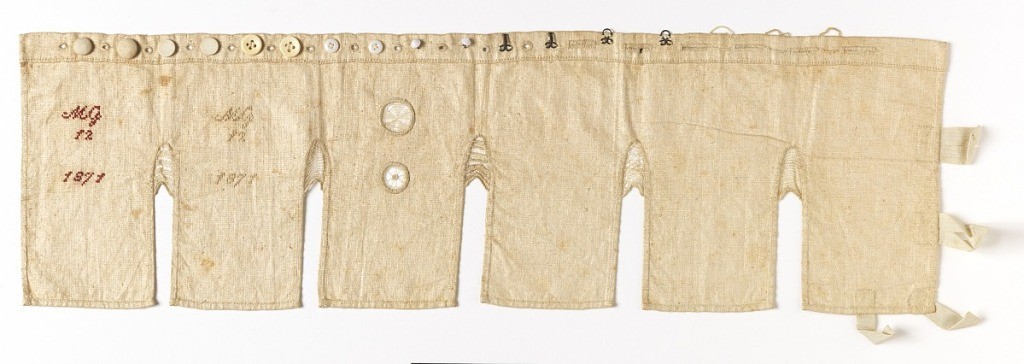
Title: Placket sampler
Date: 1871
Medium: cotton Technique: embroidered in cross, buttonhole, looping, and running stitches on plain weave foundation Label: cotton embroidered in cross, buttonhole, looping, and running stitches
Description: A plain sewing sampler with five plackets with needle lace fillings, with the inscription MG 12 1871 in both red and white.  Across the top, a row of buttons, buttonholes, hooks and eyes, and thread loops.